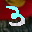
Label: 3